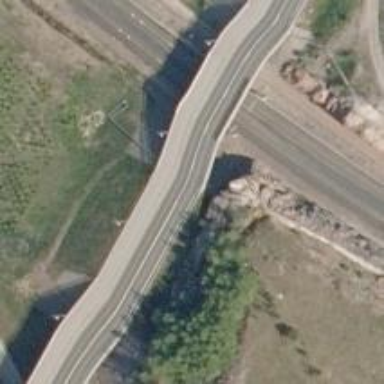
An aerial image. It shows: Asphalt cycleway.